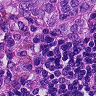
Metastatic tissue present: yes